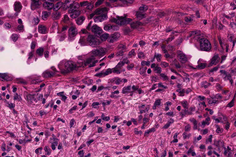
Tumor epithelial tissue: yes
Tumor-associated stroma tissue: yes
Normal tissue: no